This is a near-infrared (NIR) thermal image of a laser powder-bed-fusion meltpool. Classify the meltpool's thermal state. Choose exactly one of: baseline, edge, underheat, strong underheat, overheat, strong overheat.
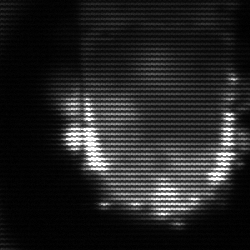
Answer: baseline